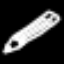
Label: pencil